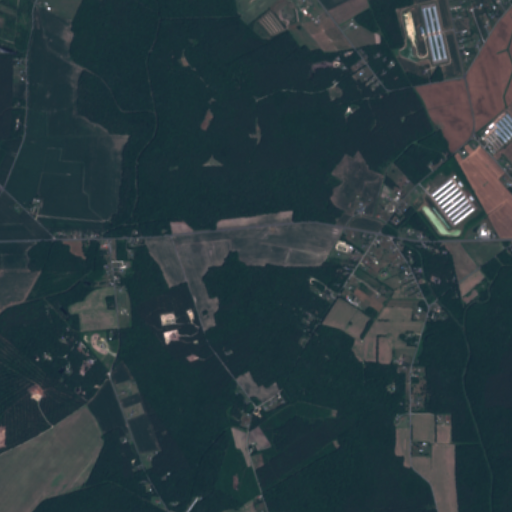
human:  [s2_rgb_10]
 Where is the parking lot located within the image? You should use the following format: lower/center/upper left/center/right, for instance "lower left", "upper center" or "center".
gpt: There is no parking lot in the image.